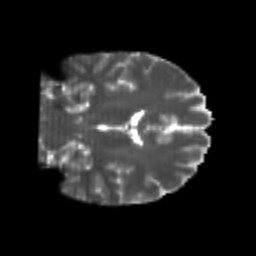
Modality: T2w
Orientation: coronal
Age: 22
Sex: female
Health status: healthy
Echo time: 0.074 s